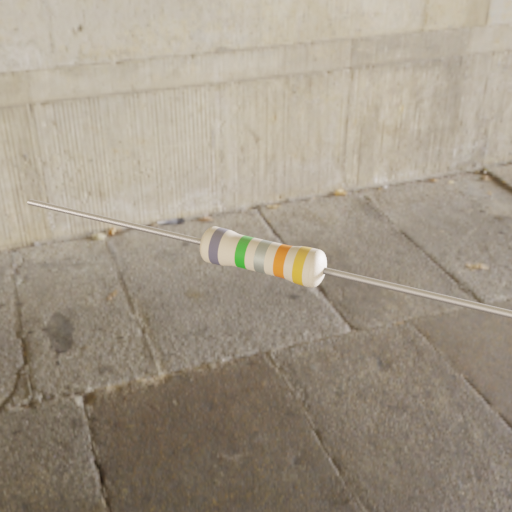
Resistor colour bands (in order): gray, green, silver, orange, gold